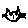
Label: cat